Field crop: tomato
Growth stage: 1
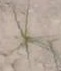
Species: cyperus